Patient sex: M
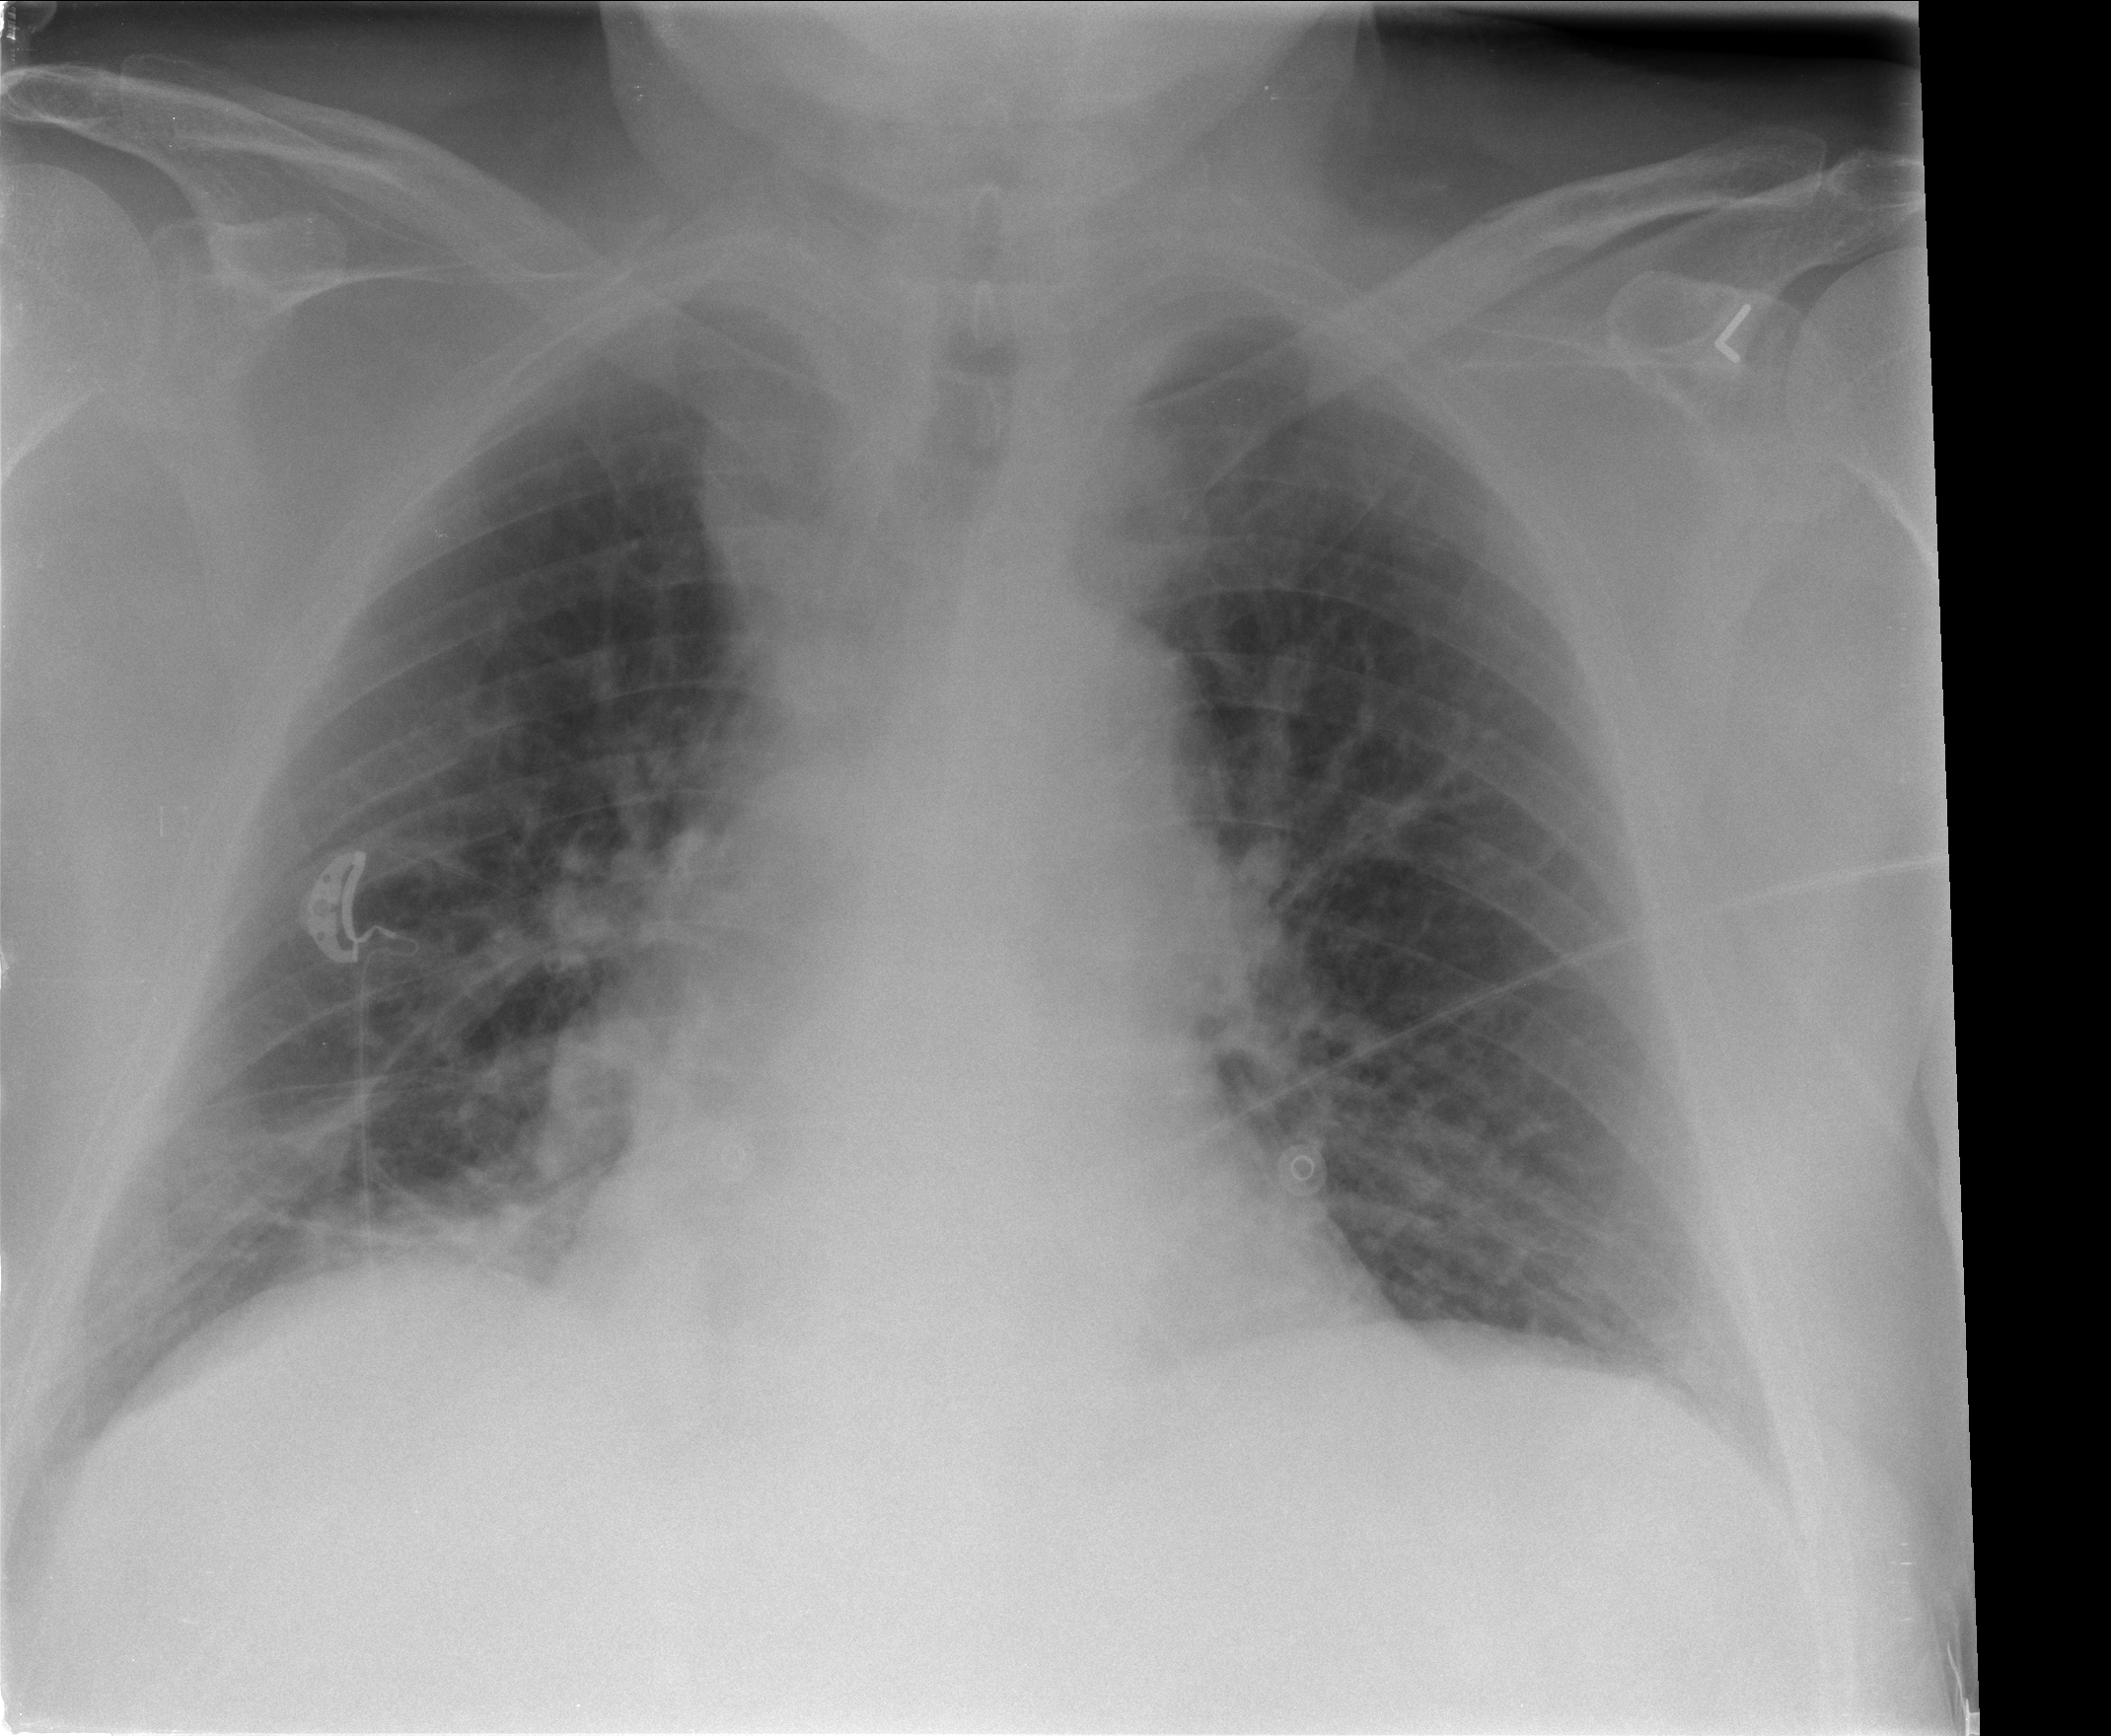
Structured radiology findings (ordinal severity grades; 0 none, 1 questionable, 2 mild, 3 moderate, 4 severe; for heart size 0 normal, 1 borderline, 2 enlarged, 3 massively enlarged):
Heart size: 0
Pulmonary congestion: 0
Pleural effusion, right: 0
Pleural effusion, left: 0
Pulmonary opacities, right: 0
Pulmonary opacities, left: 0
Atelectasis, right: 1
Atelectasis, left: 0